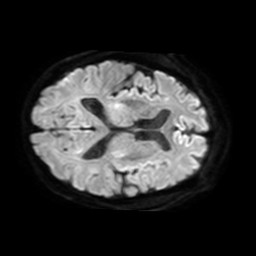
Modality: TRACE
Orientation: axial
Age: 72
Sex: male
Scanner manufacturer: philips
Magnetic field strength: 3 T
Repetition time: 3.339 s
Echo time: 0.076 s